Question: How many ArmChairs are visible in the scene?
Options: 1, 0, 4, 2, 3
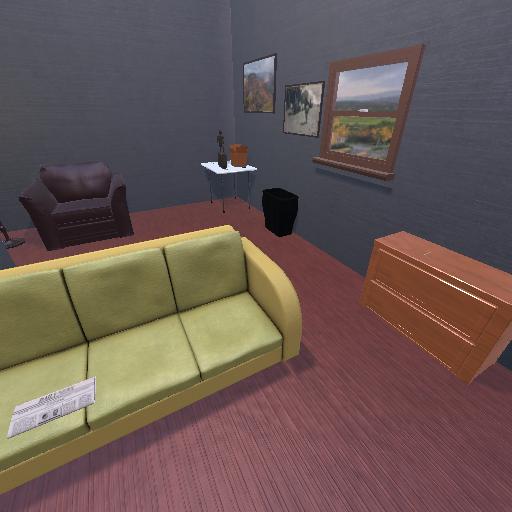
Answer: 1